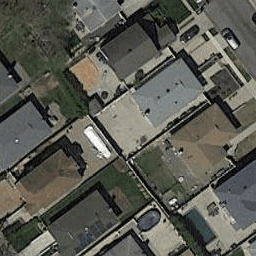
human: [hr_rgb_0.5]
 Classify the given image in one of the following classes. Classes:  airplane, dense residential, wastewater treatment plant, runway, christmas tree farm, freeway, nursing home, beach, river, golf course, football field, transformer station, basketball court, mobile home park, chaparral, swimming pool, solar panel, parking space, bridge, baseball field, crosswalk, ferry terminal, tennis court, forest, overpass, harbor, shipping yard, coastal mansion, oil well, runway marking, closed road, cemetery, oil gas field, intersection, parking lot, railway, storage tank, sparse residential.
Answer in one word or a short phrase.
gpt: dense residential